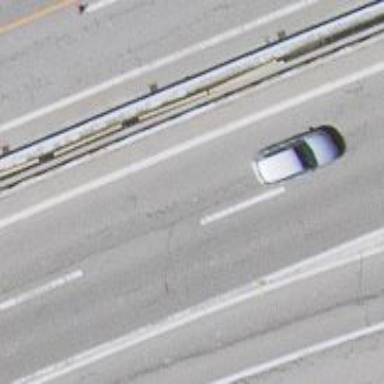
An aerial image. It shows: Motorway junction.